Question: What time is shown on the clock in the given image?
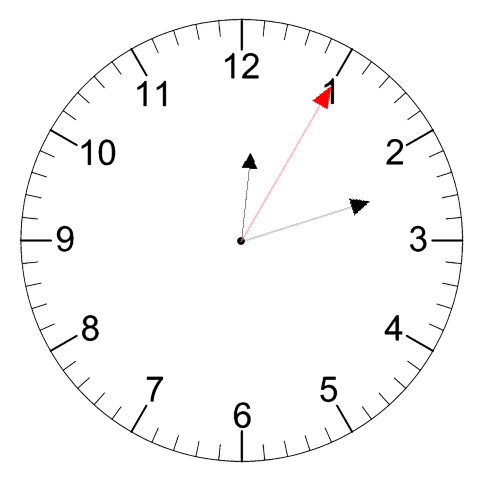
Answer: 12:12:05